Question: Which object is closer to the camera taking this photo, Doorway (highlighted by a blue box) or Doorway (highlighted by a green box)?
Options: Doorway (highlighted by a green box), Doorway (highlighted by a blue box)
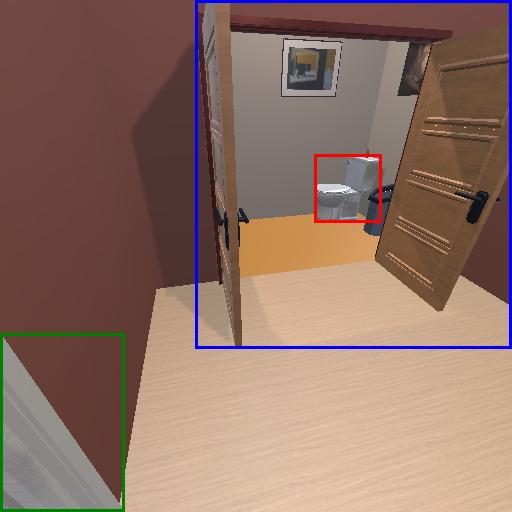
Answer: Doorway (highlighted by a green box)